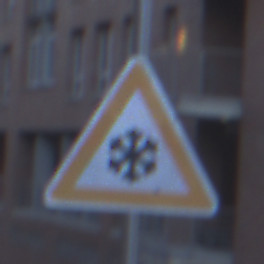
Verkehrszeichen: SchneeOderEisglaette
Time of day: SunriseSunset
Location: Outdoor (Urban)
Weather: Clear
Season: NotSpecified
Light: Natural